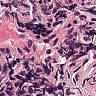
Metastatic tissue present: no